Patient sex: M
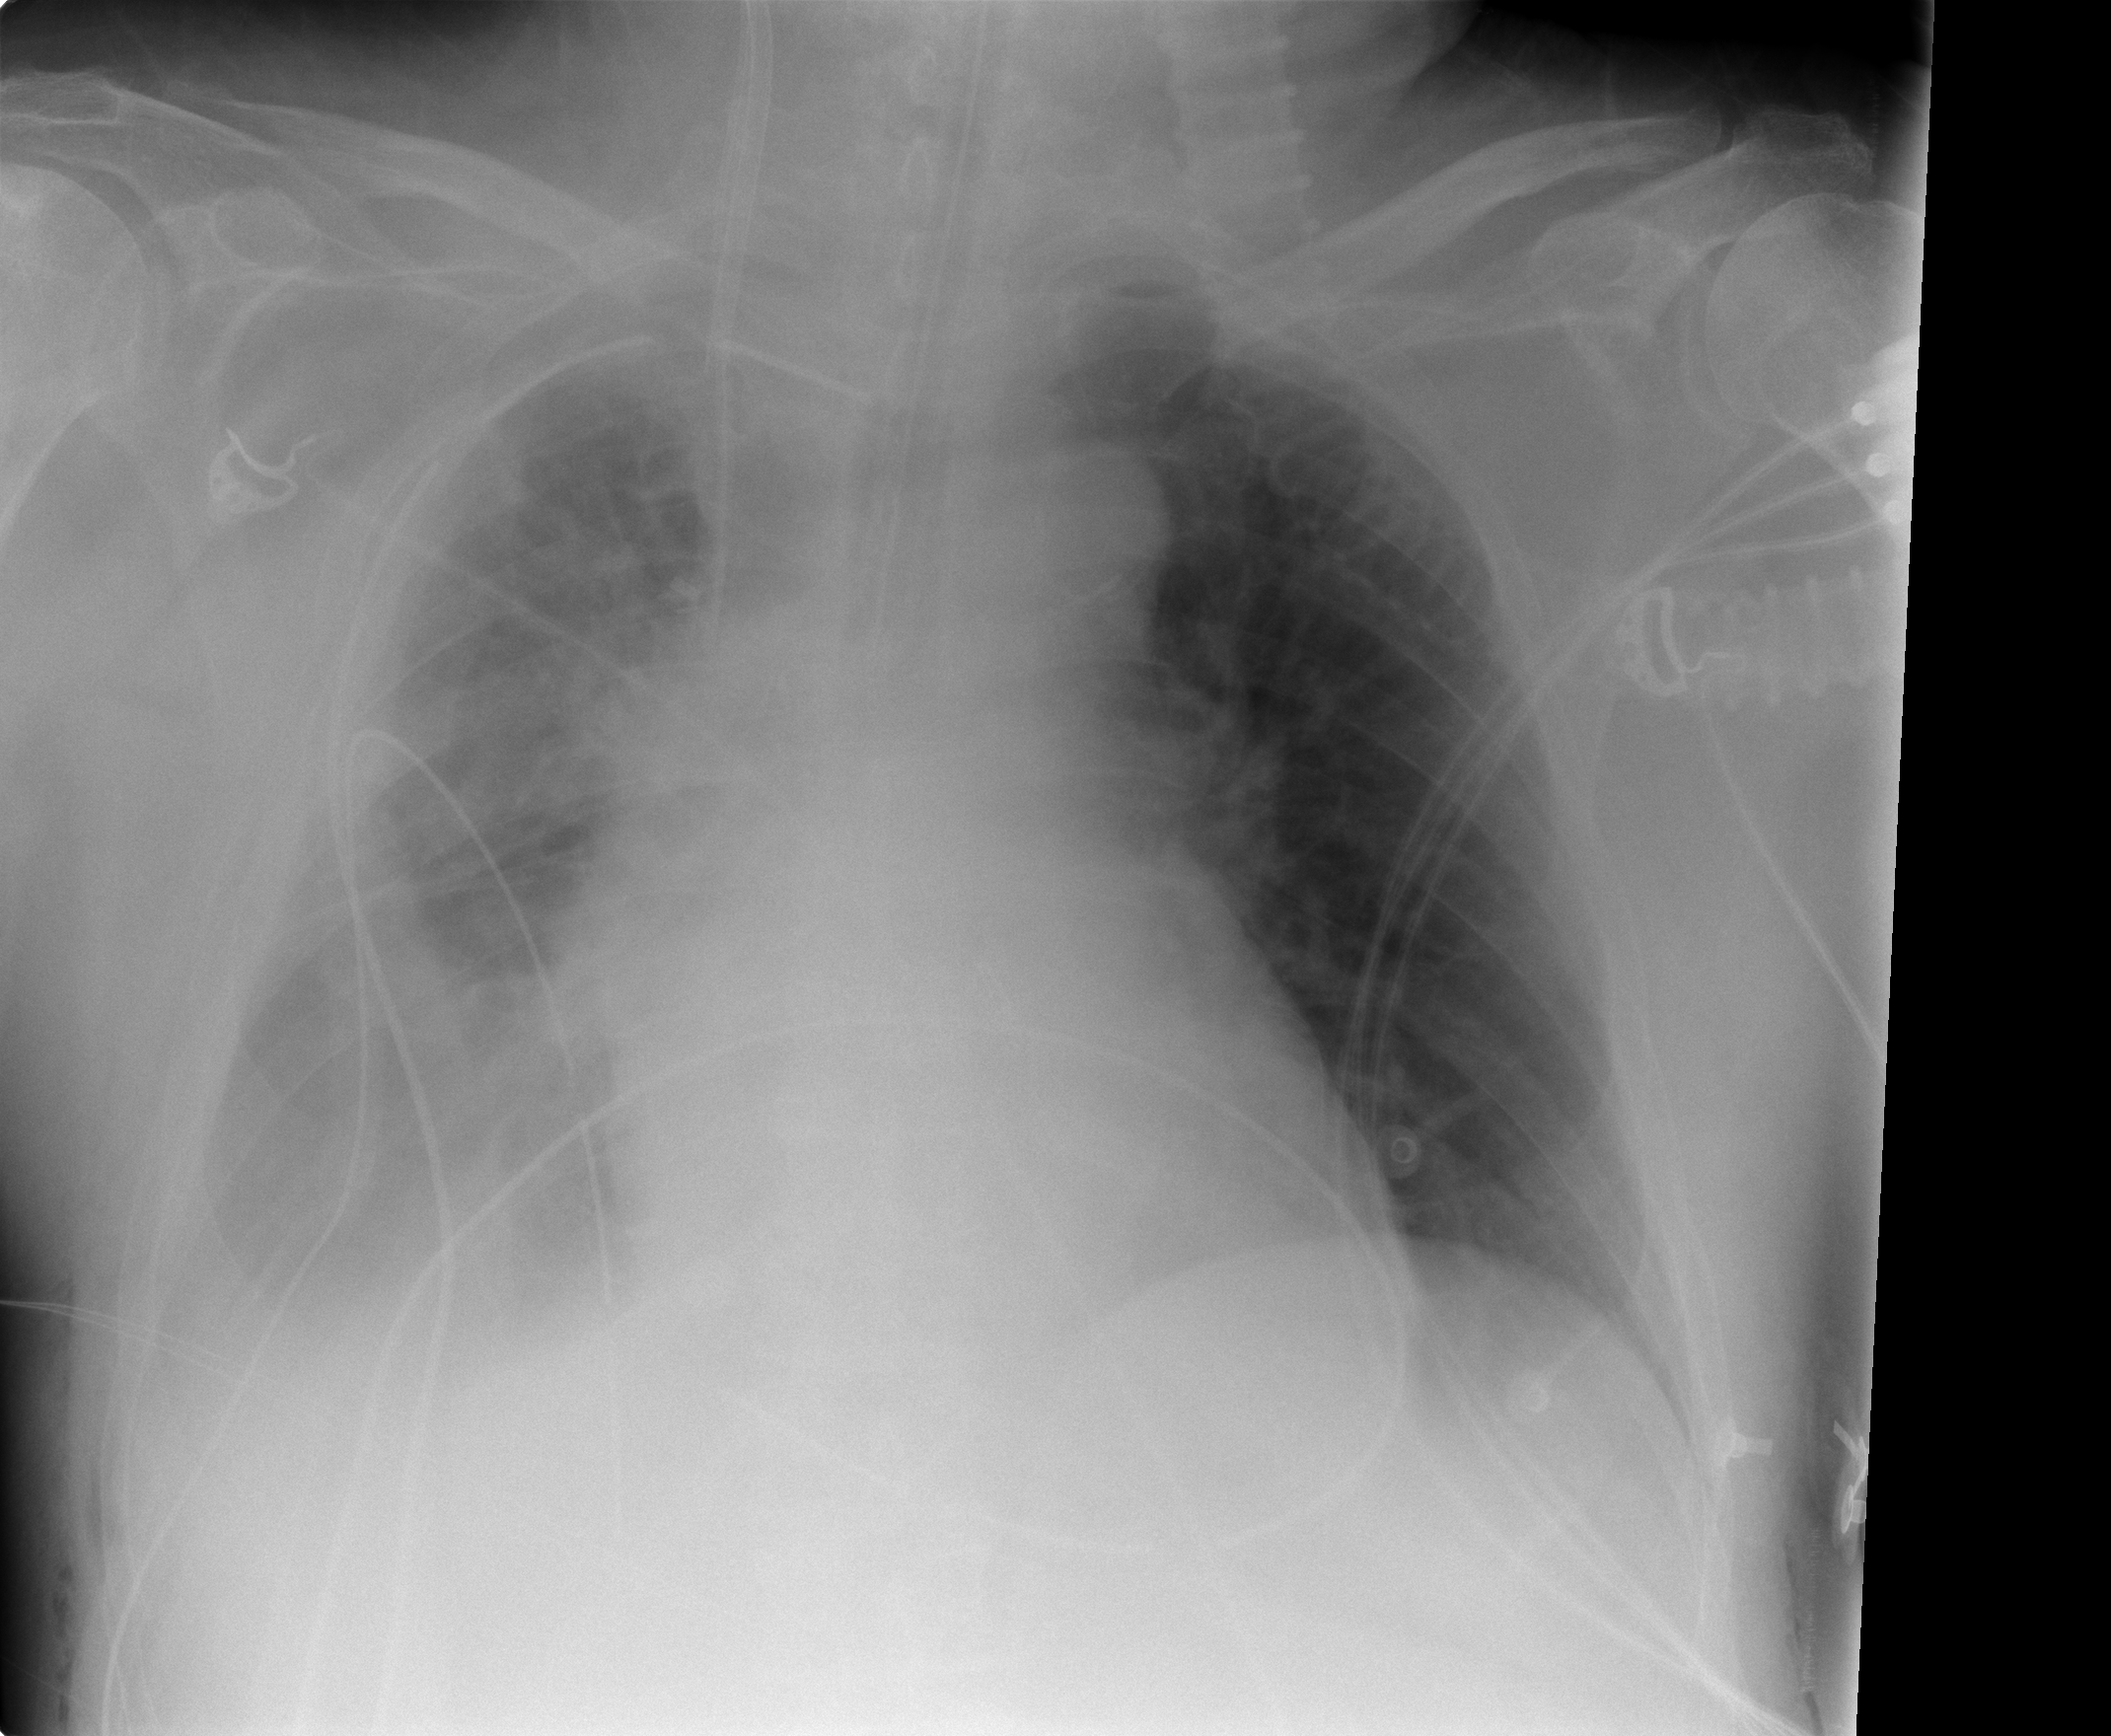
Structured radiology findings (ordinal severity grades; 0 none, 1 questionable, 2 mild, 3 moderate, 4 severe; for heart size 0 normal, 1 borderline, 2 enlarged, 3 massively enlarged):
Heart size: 0
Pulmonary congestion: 2
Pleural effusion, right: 2
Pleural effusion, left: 0
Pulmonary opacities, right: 2
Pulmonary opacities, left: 0
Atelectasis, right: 2
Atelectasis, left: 0